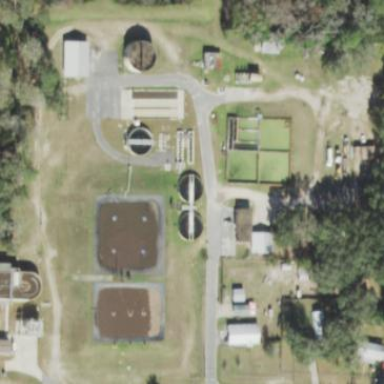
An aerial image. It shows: Wastewater plant.